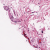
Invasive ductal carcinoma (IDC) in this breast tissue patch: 0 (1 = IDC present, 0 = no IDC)